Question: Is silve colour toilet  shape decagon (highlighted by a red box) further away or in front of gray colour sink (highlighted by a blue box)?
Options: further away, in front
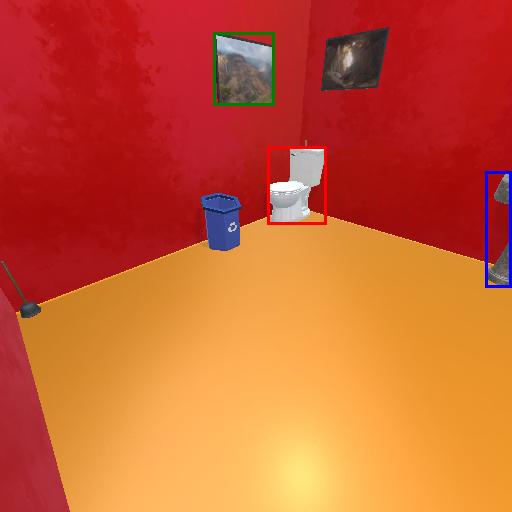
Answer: further away